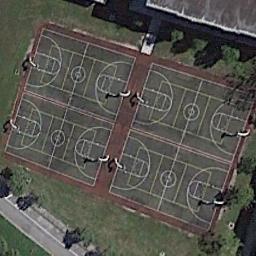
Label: basketball_court